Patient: sex M, age 65
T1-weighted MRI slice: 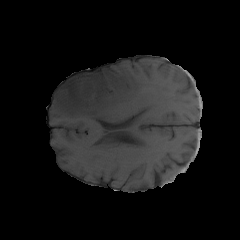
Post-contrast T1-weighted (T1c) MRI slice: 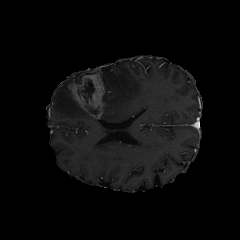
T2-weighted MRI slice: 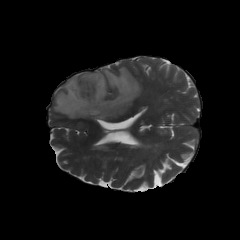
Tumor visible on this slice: yes
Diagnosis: Glioblastoma, IDH-wildtype
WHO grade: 4